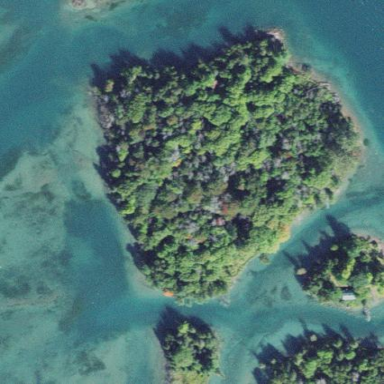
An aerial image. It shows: Islet.